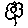
Label: flower